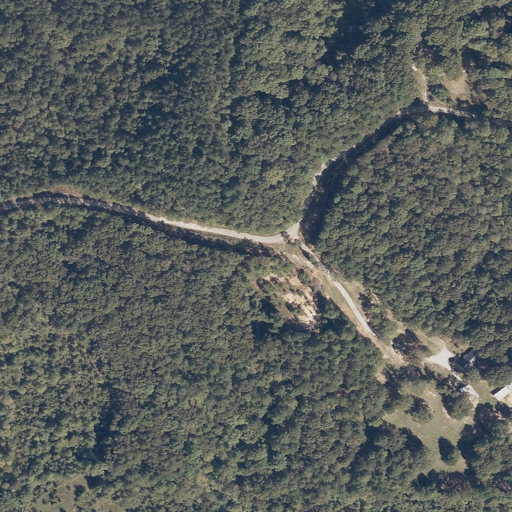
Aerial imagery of mountain in Mississippi named Beulah Hill containing deciduous forest, evergreen forest, open development, pasture, and mixed forest